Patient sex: M
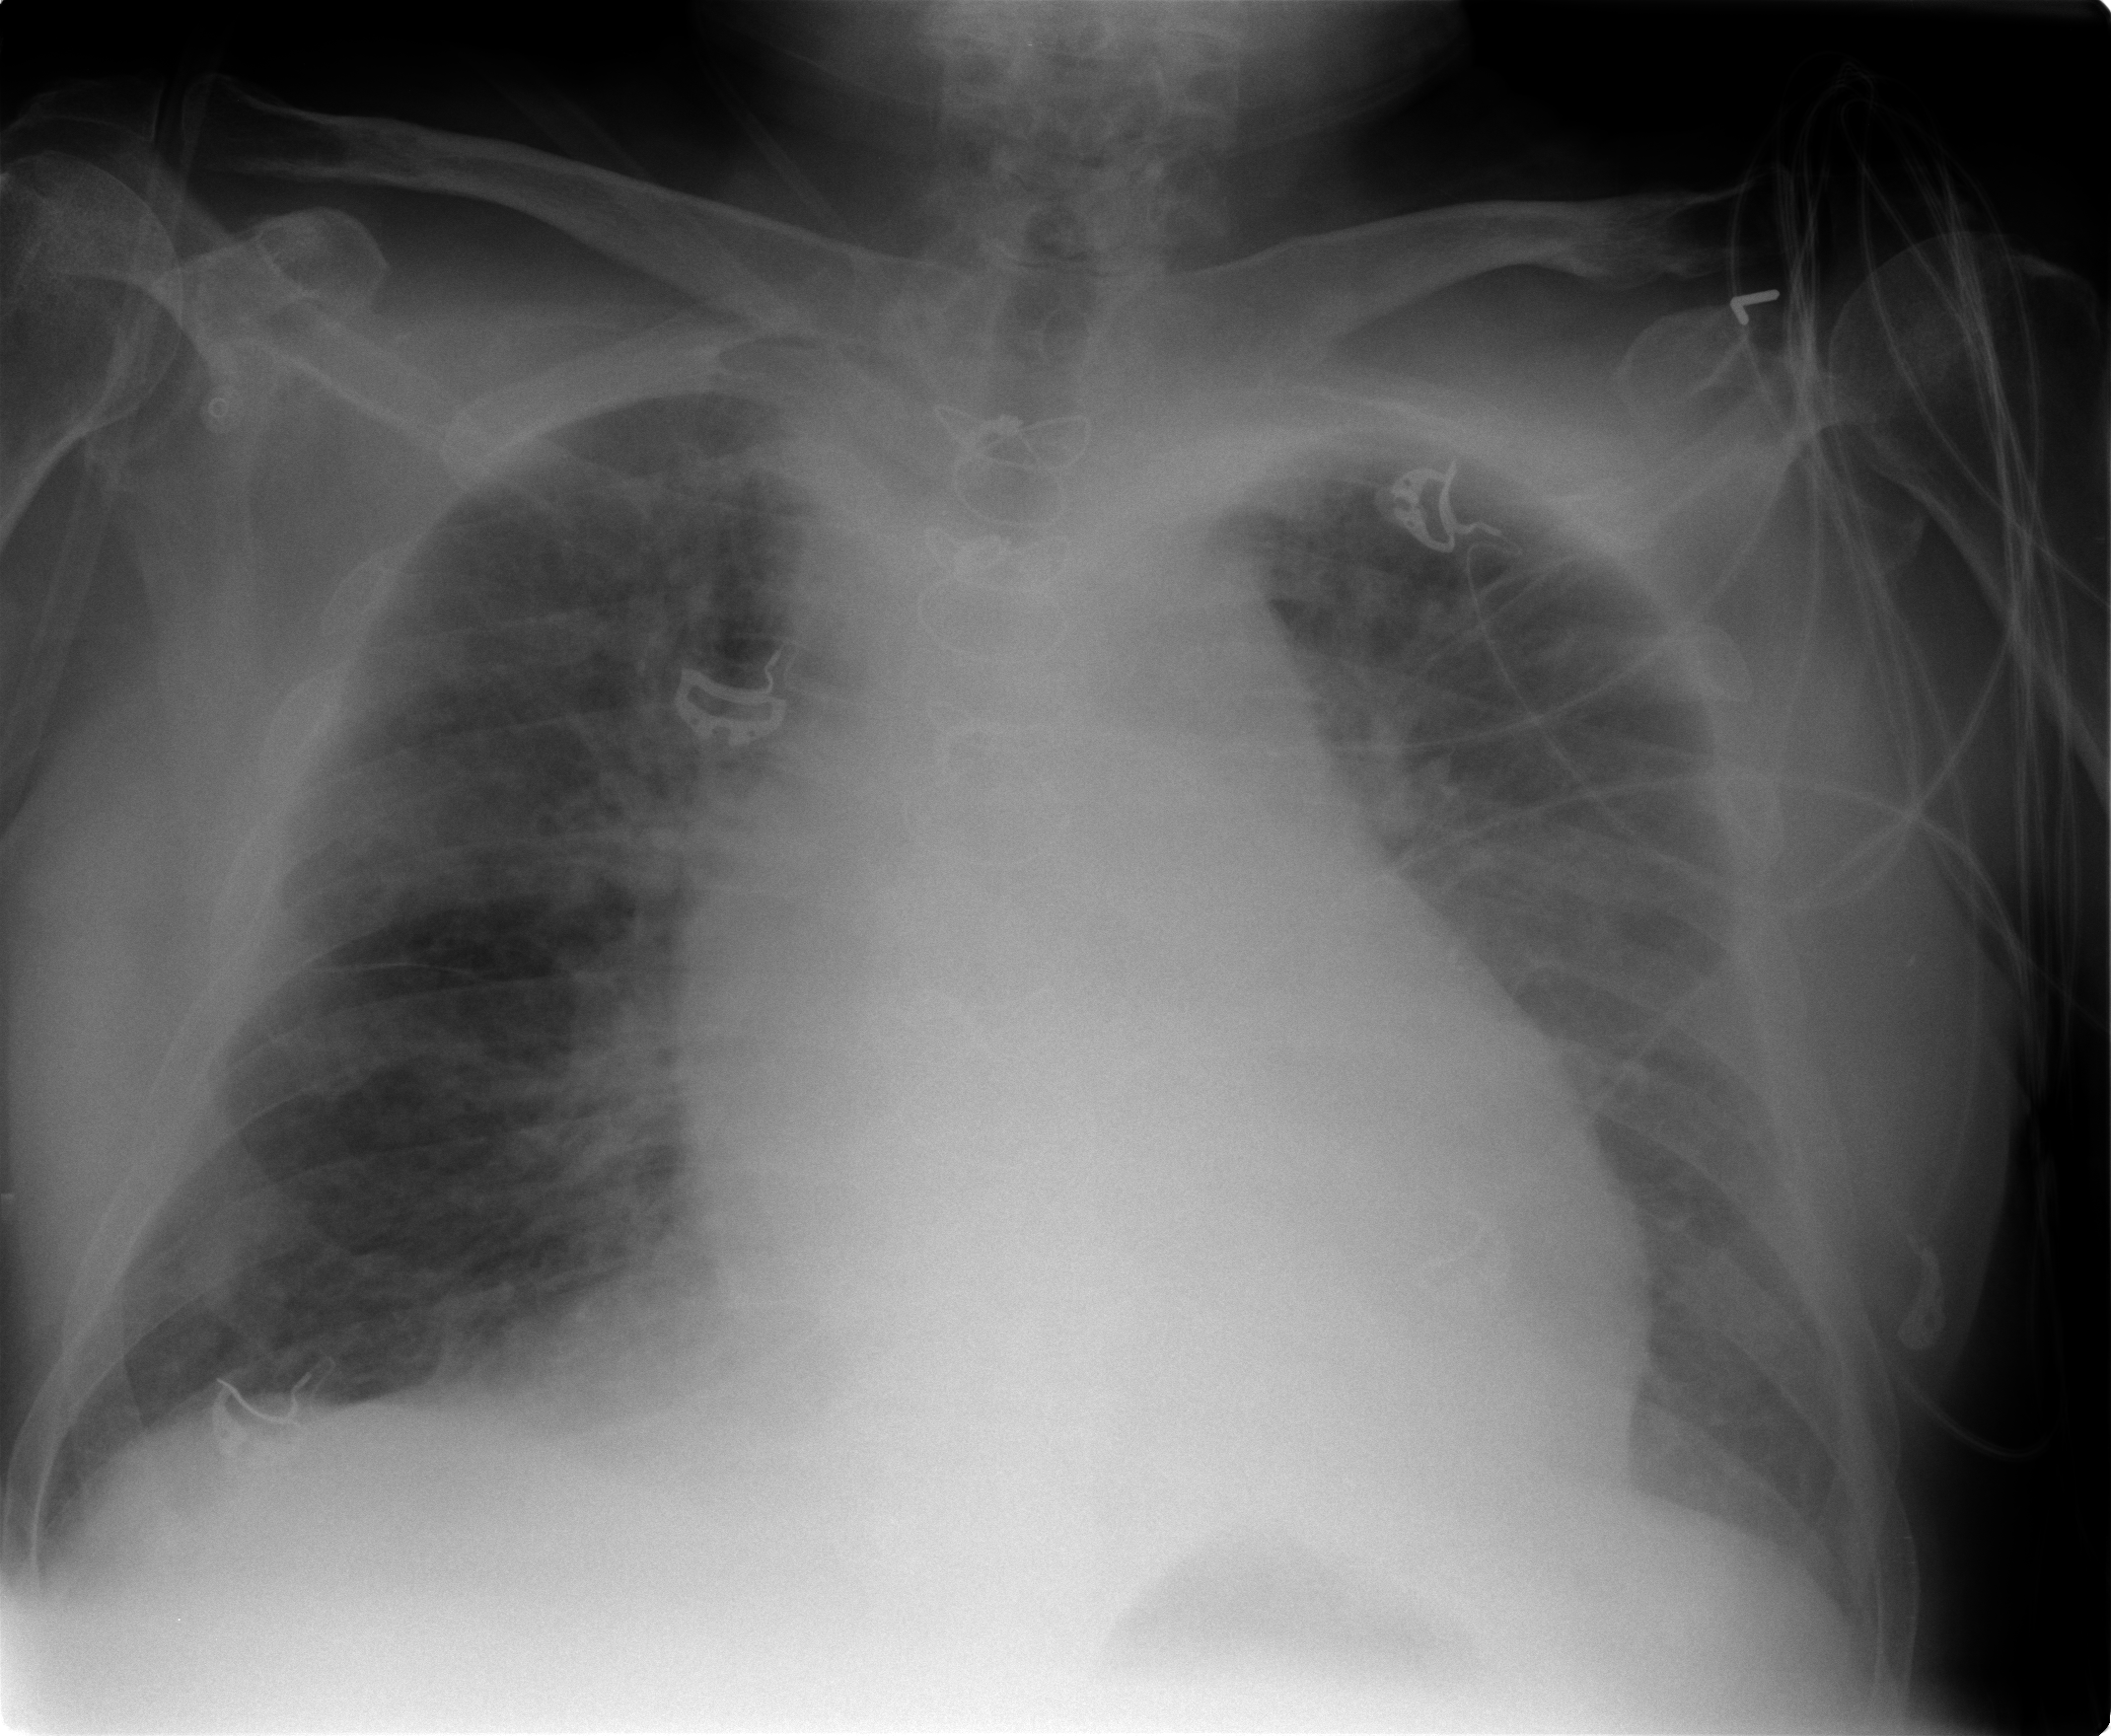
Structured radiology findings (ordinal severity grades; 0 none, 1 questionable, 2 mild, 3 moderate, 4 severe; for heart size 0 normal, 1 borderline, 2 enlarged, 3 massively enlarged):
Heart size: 2
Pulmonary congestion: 2
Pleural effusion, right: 0
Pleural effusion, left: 0
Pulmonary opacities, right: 2
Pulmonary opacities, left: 0
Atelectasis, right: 2
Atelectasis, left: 0